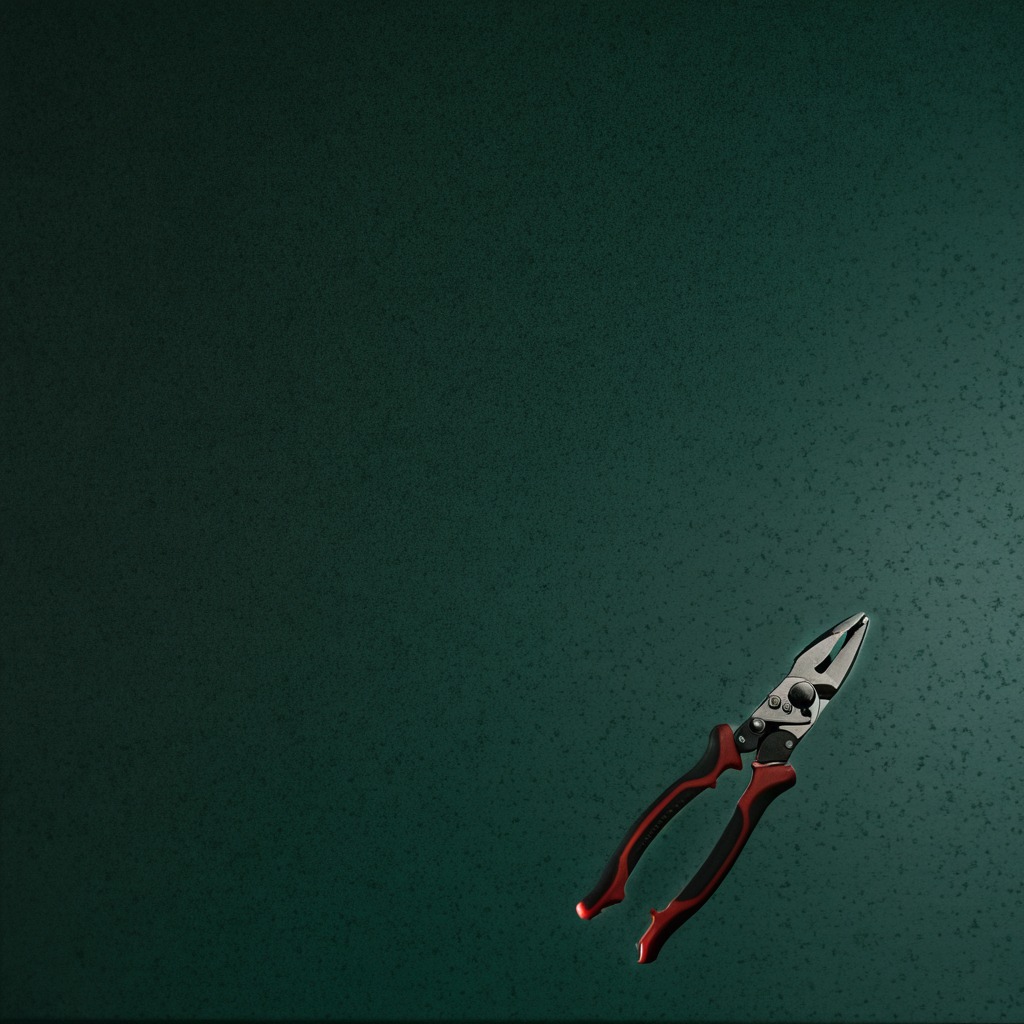
A plier lies on a green rubber mat inside a workshop at night.